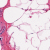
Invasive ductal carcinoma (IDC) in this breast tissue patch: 0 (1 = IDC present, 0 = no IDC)